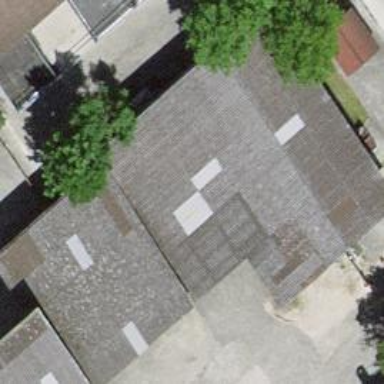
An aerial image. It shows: Rural barn.